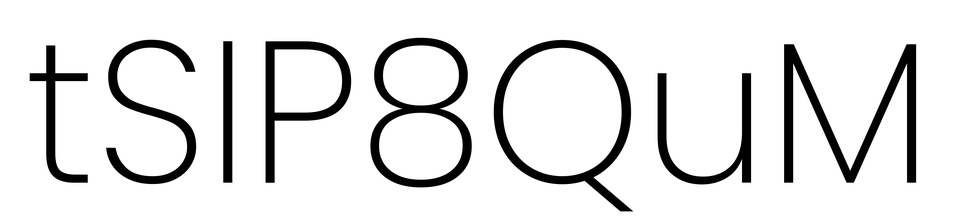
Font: Poppins-ExtraLight